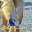
Label: 0